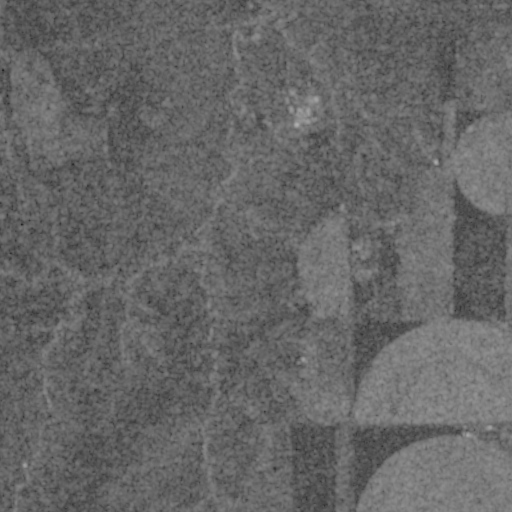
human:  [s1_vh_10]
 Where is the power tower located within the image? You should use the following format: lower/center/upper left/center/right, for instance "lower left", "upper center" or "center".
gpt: The power tower is located in the lower of the image.
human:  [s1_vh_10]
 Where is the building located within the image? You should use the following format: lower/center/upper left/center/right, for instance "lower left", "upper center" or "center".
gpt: The building is located in the upper left of the image.
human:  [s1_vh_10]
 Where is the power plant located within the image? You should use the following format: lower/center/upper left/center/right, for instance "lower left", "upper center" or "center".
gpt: There is no power plant in the image.

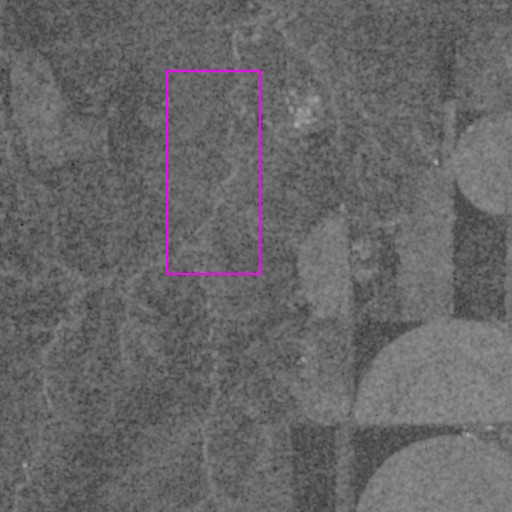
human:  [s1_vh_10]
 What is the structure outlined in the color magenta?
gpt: There is no magenta outline.
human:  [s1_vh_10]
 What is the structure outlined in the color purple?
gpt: There is no structure outlined in purple.